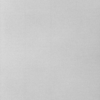
Label: dusty